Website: crate-barrel
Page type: orders-overview
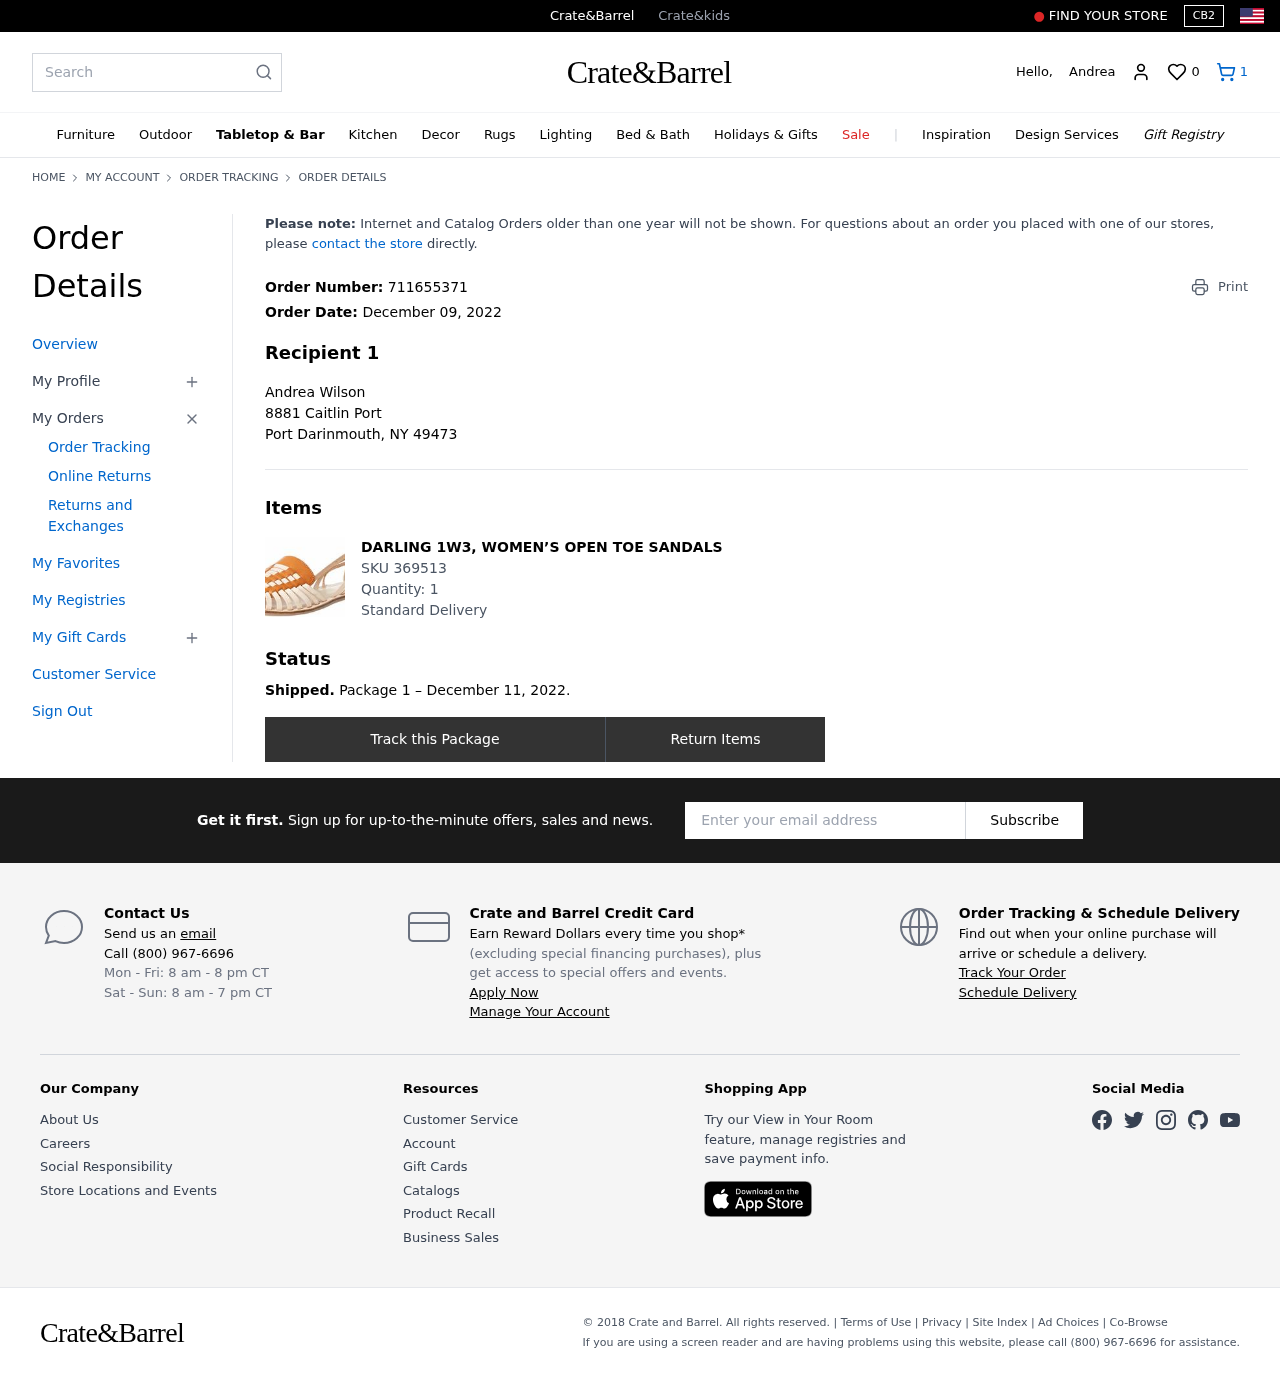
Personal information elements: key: PII_CITY_STATE_ZIP
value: Port Darinmouth, NY 49473
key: PII_FIRSTNAME
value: Andrea
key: PII_FULLNAME
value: Andrea Wilson
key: PII_STREET
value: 8881 Caitlin Port
Product elements: key: PRODUCT1_NAME
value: Darling 1w3, Women’s Open Toe Sandals
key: PRODUCT1_QUANTITY
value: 1
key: PRODUCT1_SKU
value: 369513
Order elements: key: ORDER_NUM_ITEMS
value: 1
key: ORDER_ID
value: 711655371
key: ORDER_DATE
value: December 09, 2022
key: ORDER_SHIPPING_DATE
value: December 11, 2022
Search elements: key: HEADER_SEARCH
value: Search
Other elements: key: FAVORITES_COUNT
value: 0